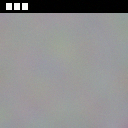
Screen state: on